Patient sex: F
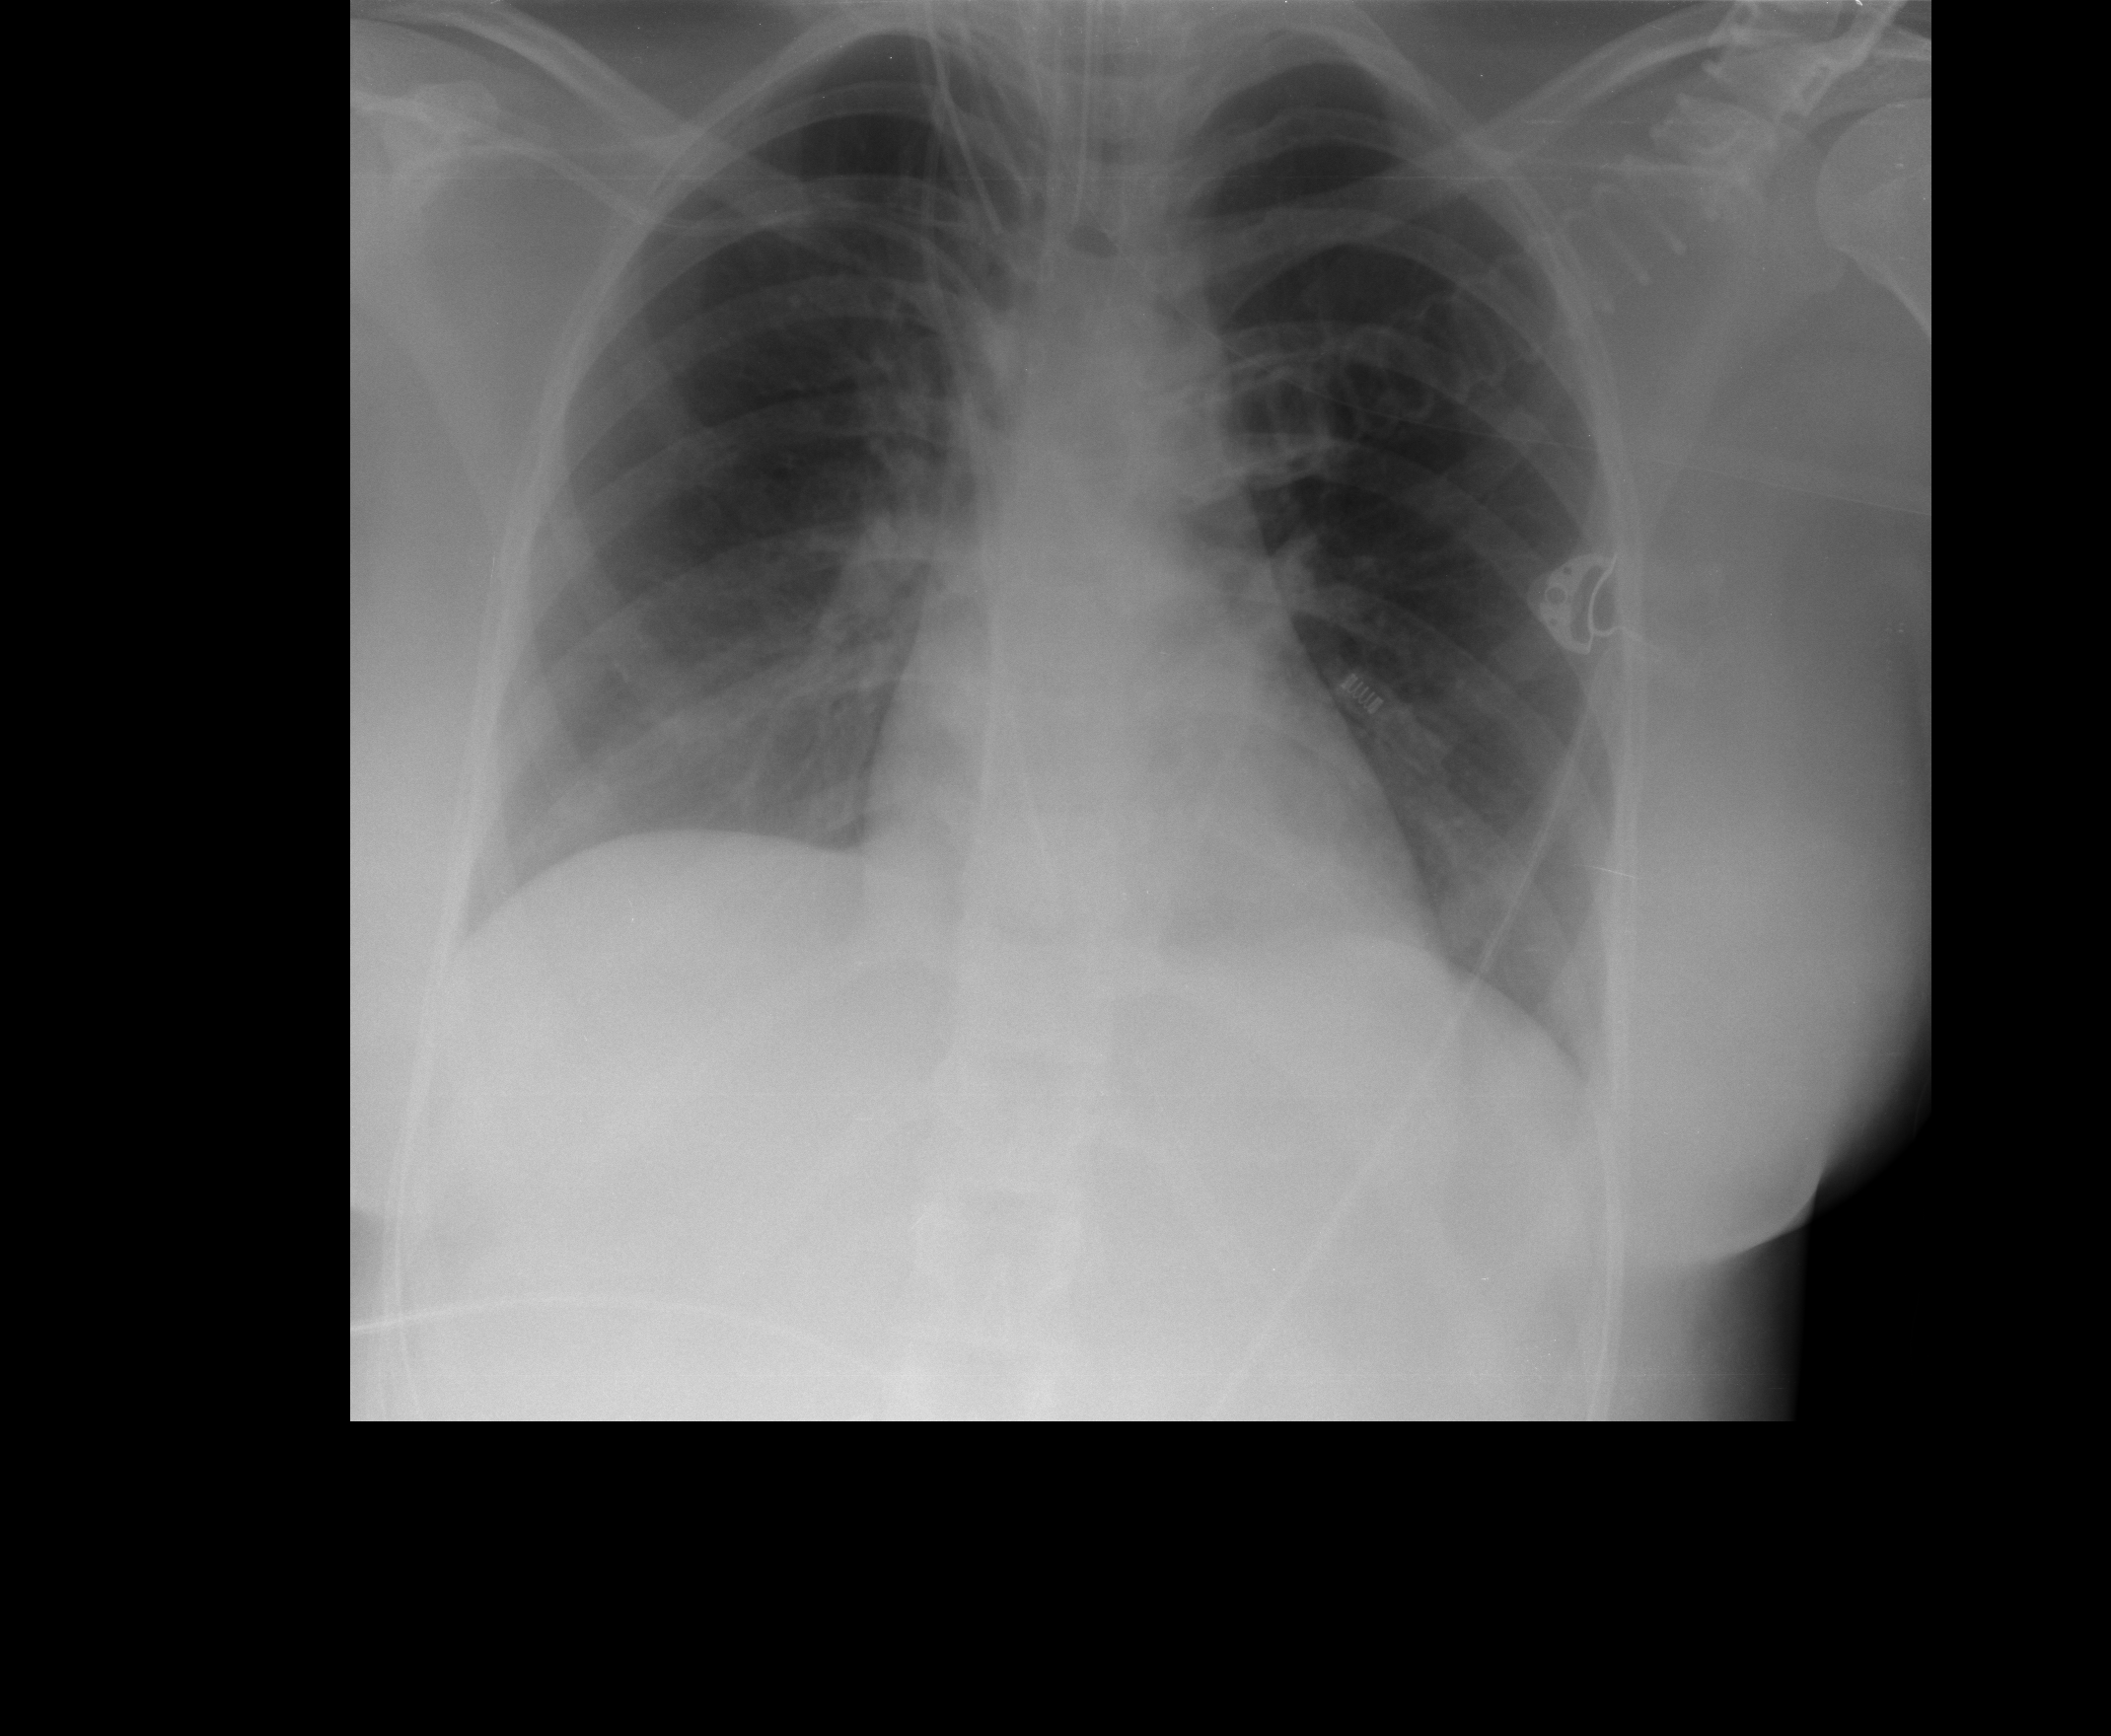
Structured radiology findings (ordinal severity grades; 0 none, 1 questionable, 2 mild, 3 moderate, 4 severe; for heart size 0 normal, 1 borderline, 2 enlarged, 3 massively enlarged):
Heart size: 0
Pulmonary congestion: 0
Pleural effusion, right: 0
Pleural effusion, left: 0
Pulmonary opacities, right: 3
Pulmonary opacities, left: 2
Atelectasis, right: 0
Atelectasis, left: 0